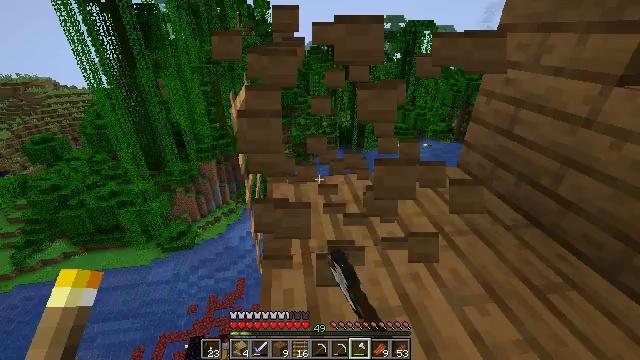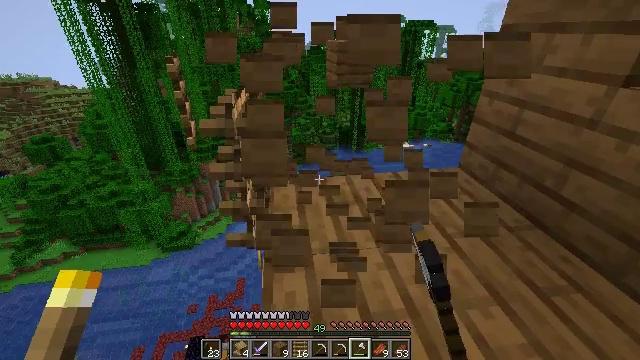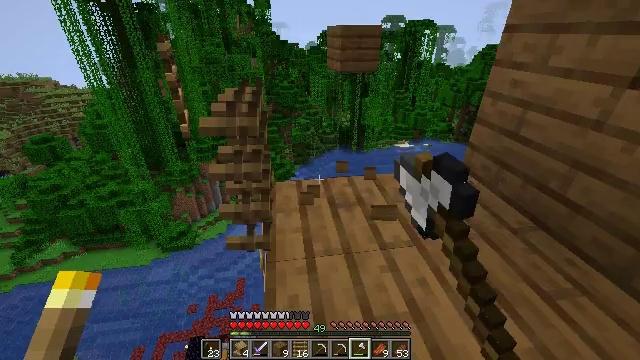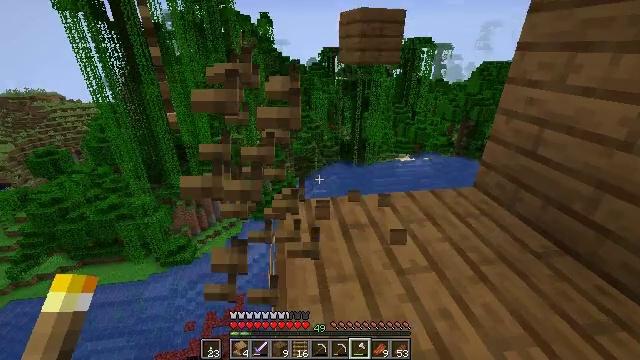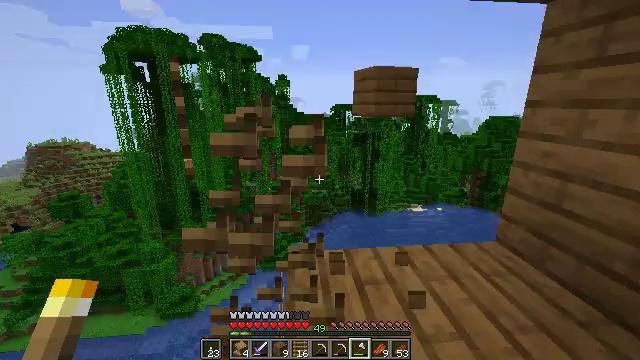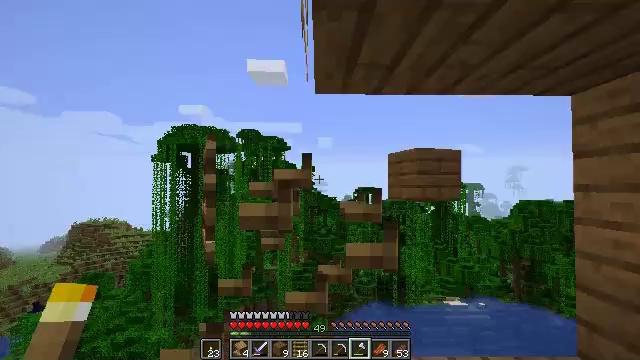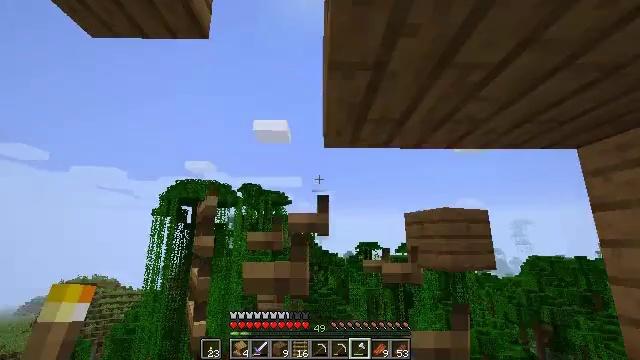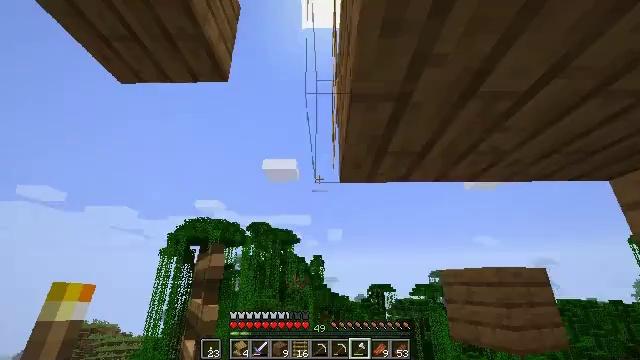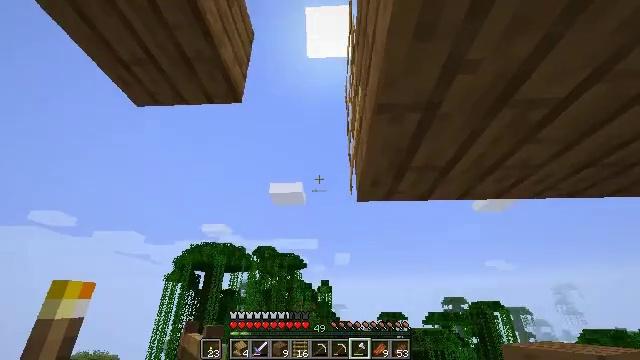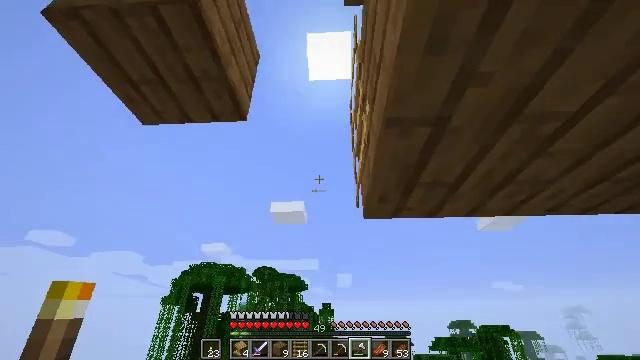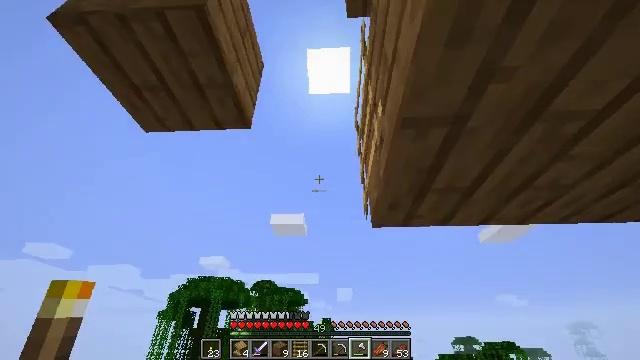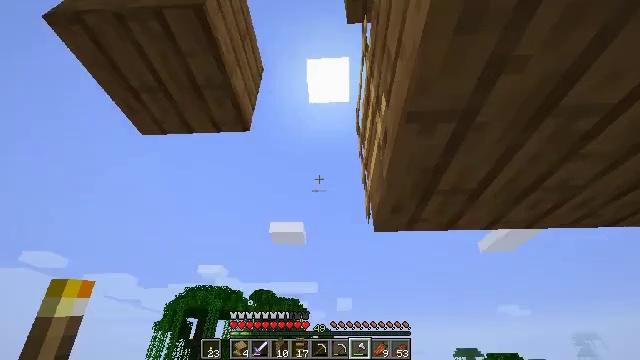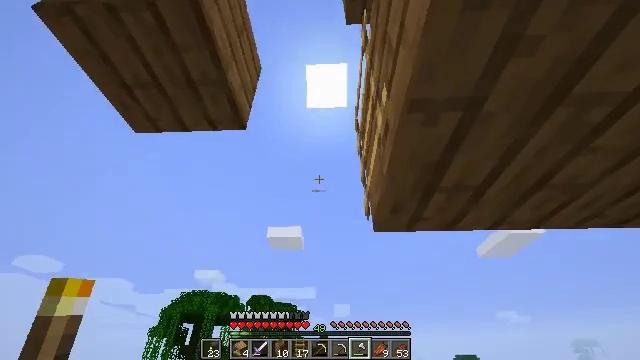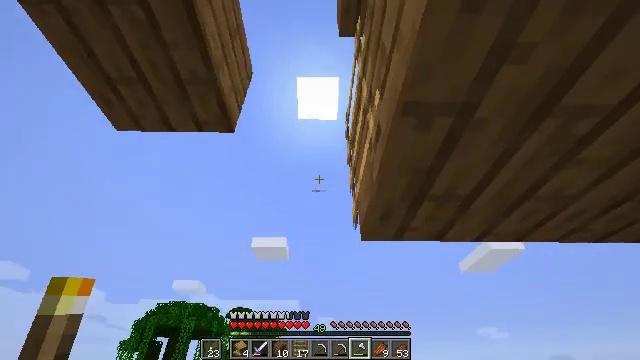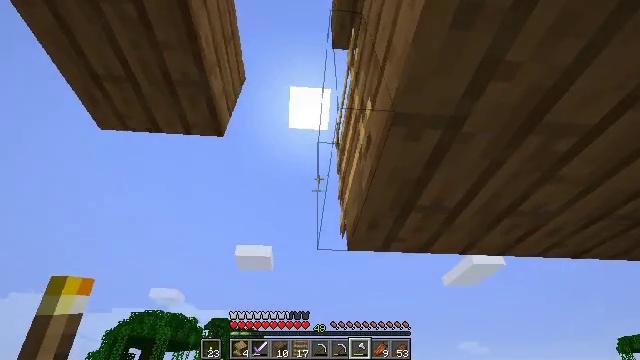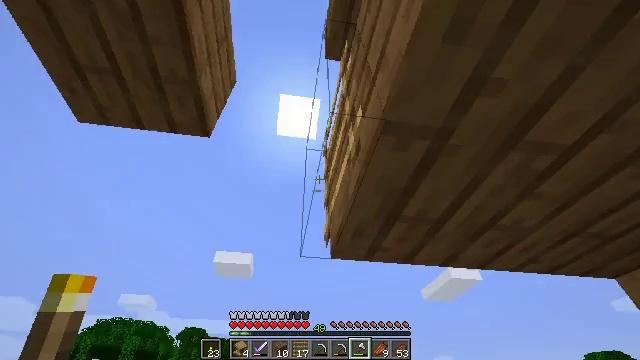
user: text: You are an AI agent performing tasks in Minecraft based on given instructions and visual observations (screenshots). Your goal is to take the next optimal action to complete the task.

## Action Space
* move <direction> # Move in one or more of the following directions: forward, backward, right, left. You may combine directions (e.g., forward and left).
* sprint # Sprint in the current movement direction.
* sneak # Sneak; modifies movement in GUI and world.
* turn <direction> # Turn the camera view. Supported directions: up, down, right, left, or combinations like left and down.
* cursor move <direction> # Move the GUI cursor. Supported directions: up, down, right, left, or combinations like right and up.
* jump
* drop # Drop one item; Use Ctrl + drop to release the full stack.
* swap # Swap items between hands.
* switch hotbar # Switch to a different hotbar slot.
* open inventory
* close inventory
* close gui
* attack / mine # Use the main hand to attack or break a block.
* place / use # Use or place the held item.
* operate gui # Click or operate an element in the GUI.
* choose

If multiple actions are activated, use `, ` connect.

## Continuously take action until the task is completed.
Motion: motion action
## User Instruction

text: Collect the ladder block.
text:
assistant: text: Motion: move forward and move left, sneak, attack / mine
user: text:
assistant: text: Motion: move forward and move left, sneak, attack / mine
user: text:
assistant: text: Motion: move forward and move left, sneak, turn up
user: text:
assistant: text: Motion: move forward and move left, sneak, turn left and up
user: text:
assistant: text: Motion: move forward and move left, sneak, turn left and up
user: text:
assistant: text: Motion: move forward and move left, sneak, turn up
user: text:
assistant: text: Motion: move forward and move left, sneak, turn left and up
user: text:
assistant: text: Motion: move forward and move left, sneak, turn left and up
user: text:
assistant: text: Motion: move forward and move left, sneak, turn up
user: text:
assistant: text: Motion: move forward and move left, sneak, turn up
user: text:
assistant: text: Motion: move forward and move left, sneak, turn up
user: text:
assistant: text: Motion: move forward and move left, sneak, turn up
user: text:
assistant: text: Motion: sneak, turn right and up
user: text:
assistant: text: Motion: sneak, turn right and up
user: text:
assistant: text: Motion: sneak, turn right and up
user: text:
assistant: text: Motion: sneak, turn right and up
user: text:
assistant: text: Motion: sneak, turn right and up
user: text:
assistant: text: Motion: sneak
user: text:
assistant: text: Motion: sneak, attack / mine
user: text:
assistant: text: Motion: sneak, attack / mine
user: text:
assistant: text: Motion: sneak, attack / mine
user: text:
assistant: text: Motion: sneak, attack / mine
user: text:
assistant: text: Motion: sneak, attack / mine
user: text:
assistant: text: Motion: sneak, attack / mine
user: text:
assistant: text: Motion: sneak, attack / mine